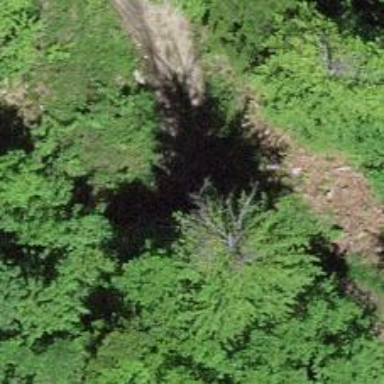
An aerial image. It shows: Path on the ground.